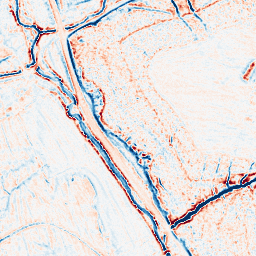
Category: edge_preserving
Decomposition family: bilateral
Decomposition parameters: d: 9
sigma_color: 150
sigma_space: 150
Upsampling method: bspline
Upsampling parameters: scale: 2
Upsampling scale: 2